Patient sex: M
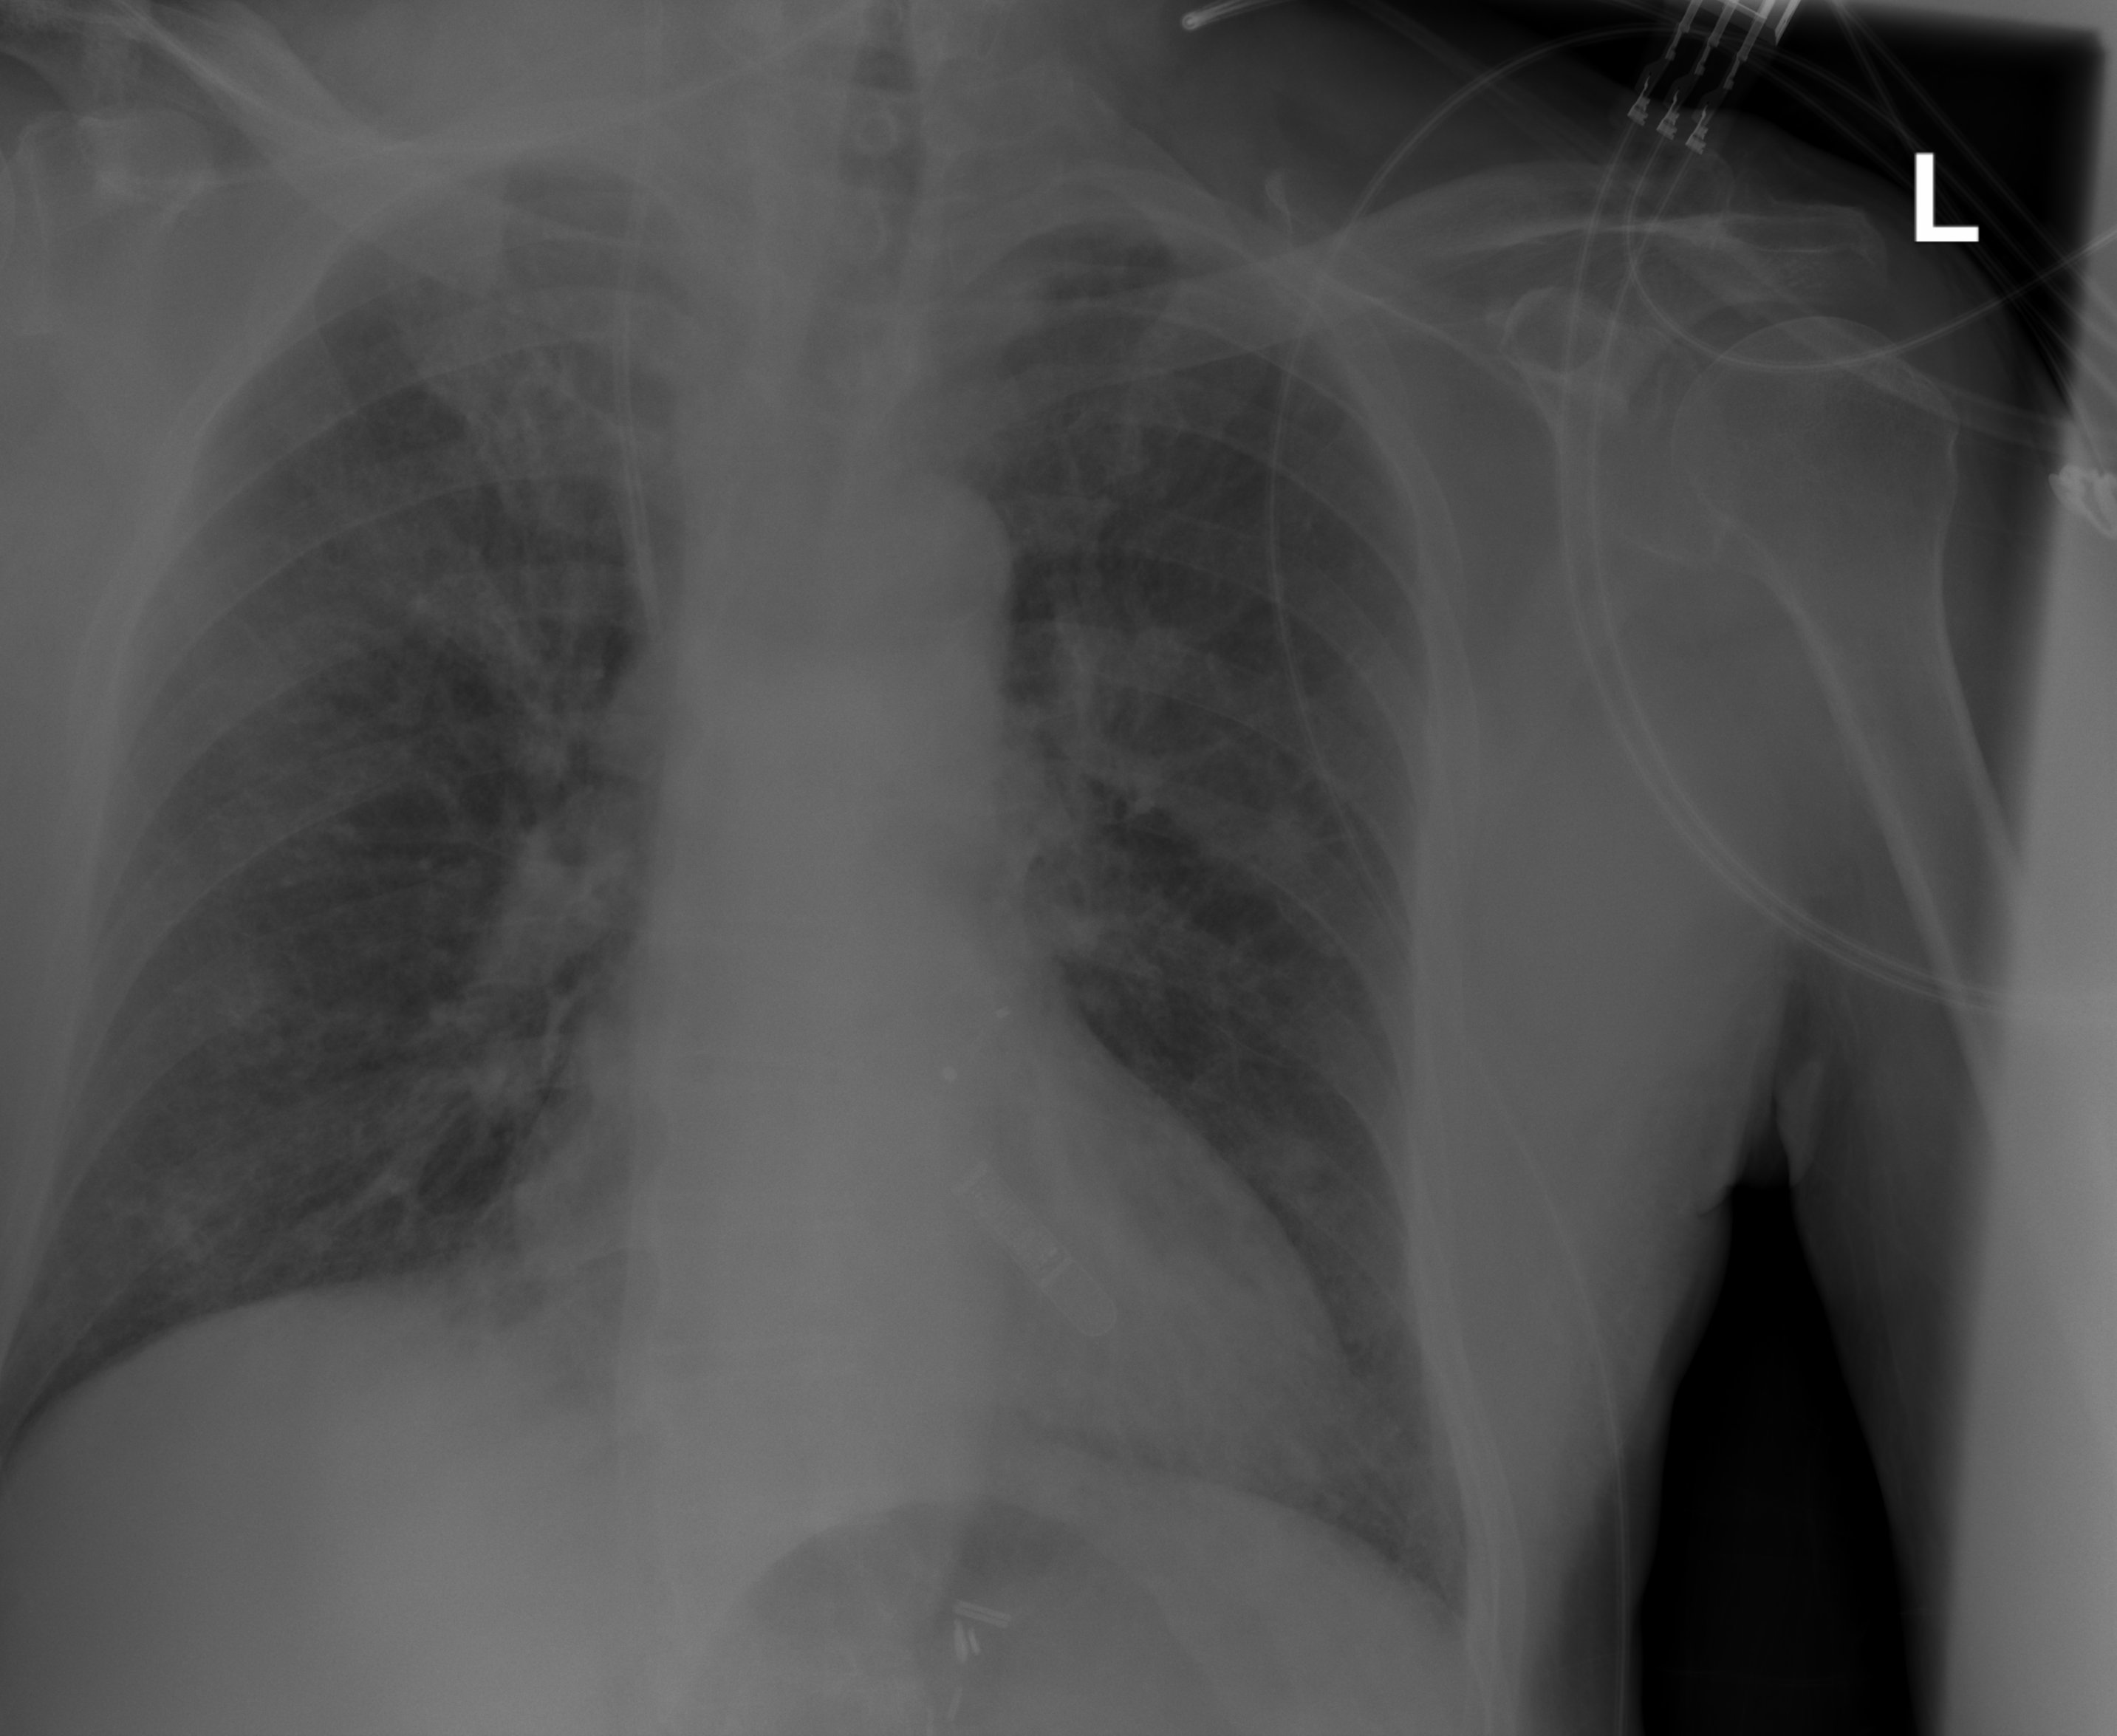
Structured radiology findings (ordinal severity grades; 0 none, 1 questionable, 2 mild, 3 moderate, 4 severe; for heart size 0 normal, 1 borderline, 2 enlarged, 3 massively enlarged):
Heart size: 1
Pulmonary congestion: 0
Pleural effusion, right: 0
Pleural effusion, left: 0
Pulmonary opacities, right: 2
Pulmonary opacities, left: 2
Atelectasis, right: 2
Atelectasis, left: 2